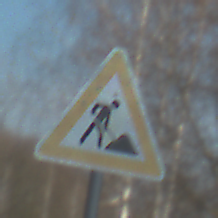
Verkehrszeichen: Arbeitsstelle
Umgebung: Outdoor, Suburban
Tageszeit: MorningAfternoon
Wetter: Clear
Licht: Natural
Jahreszeit: NotSpecified
Kontrast: HighContrast